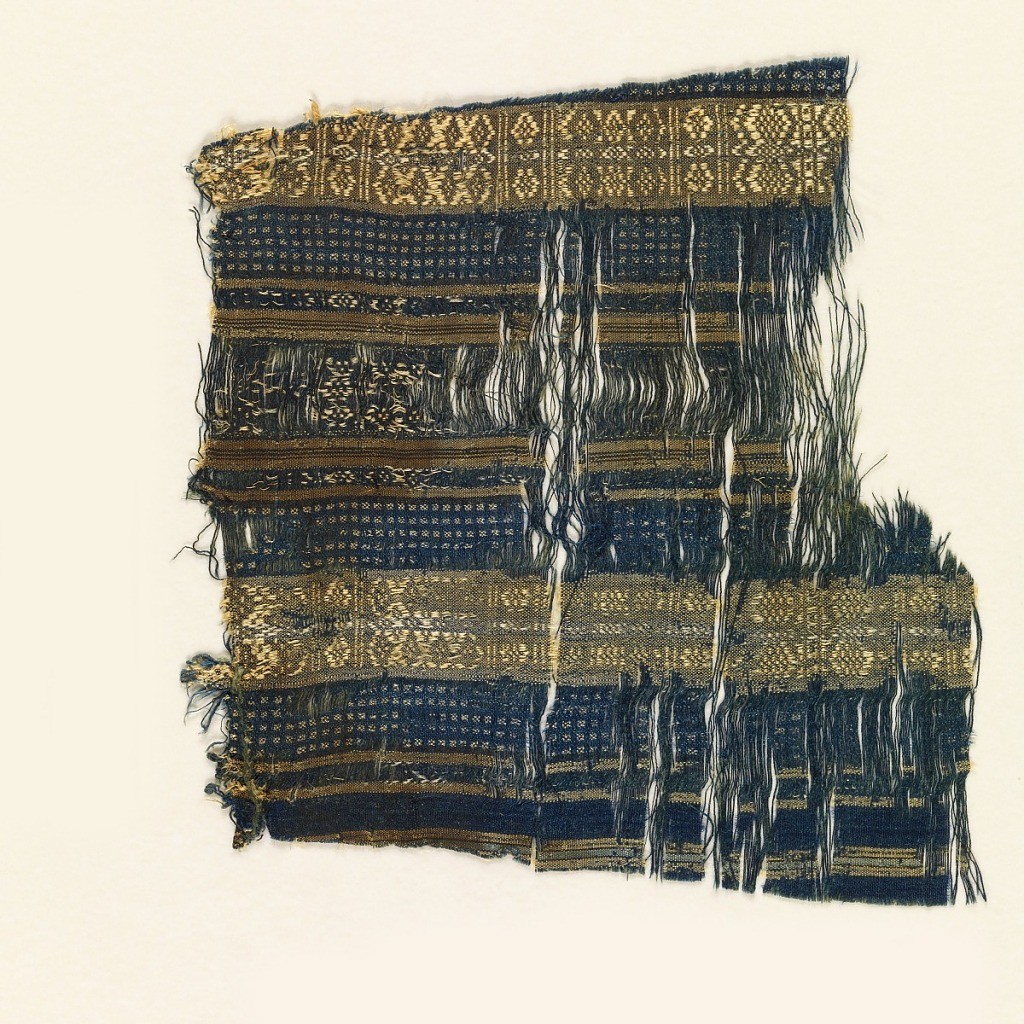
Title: Fragment
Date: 13th–15th century
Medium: silk Technique: plain compound weave
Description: Fragment of a garment in blue silk with narrow and broad stripes in tan with minute geometric figures.